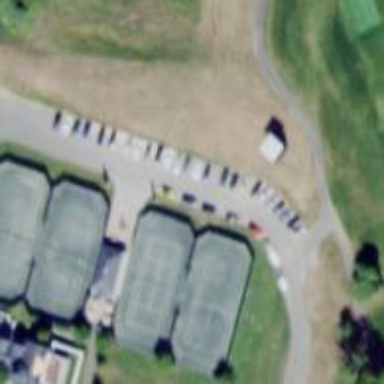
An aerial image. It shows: Tennis court in leisure pitch.